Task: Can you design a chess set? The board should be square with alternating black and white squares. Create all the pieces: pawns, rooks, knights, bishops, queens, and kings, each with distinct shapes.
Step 3057:
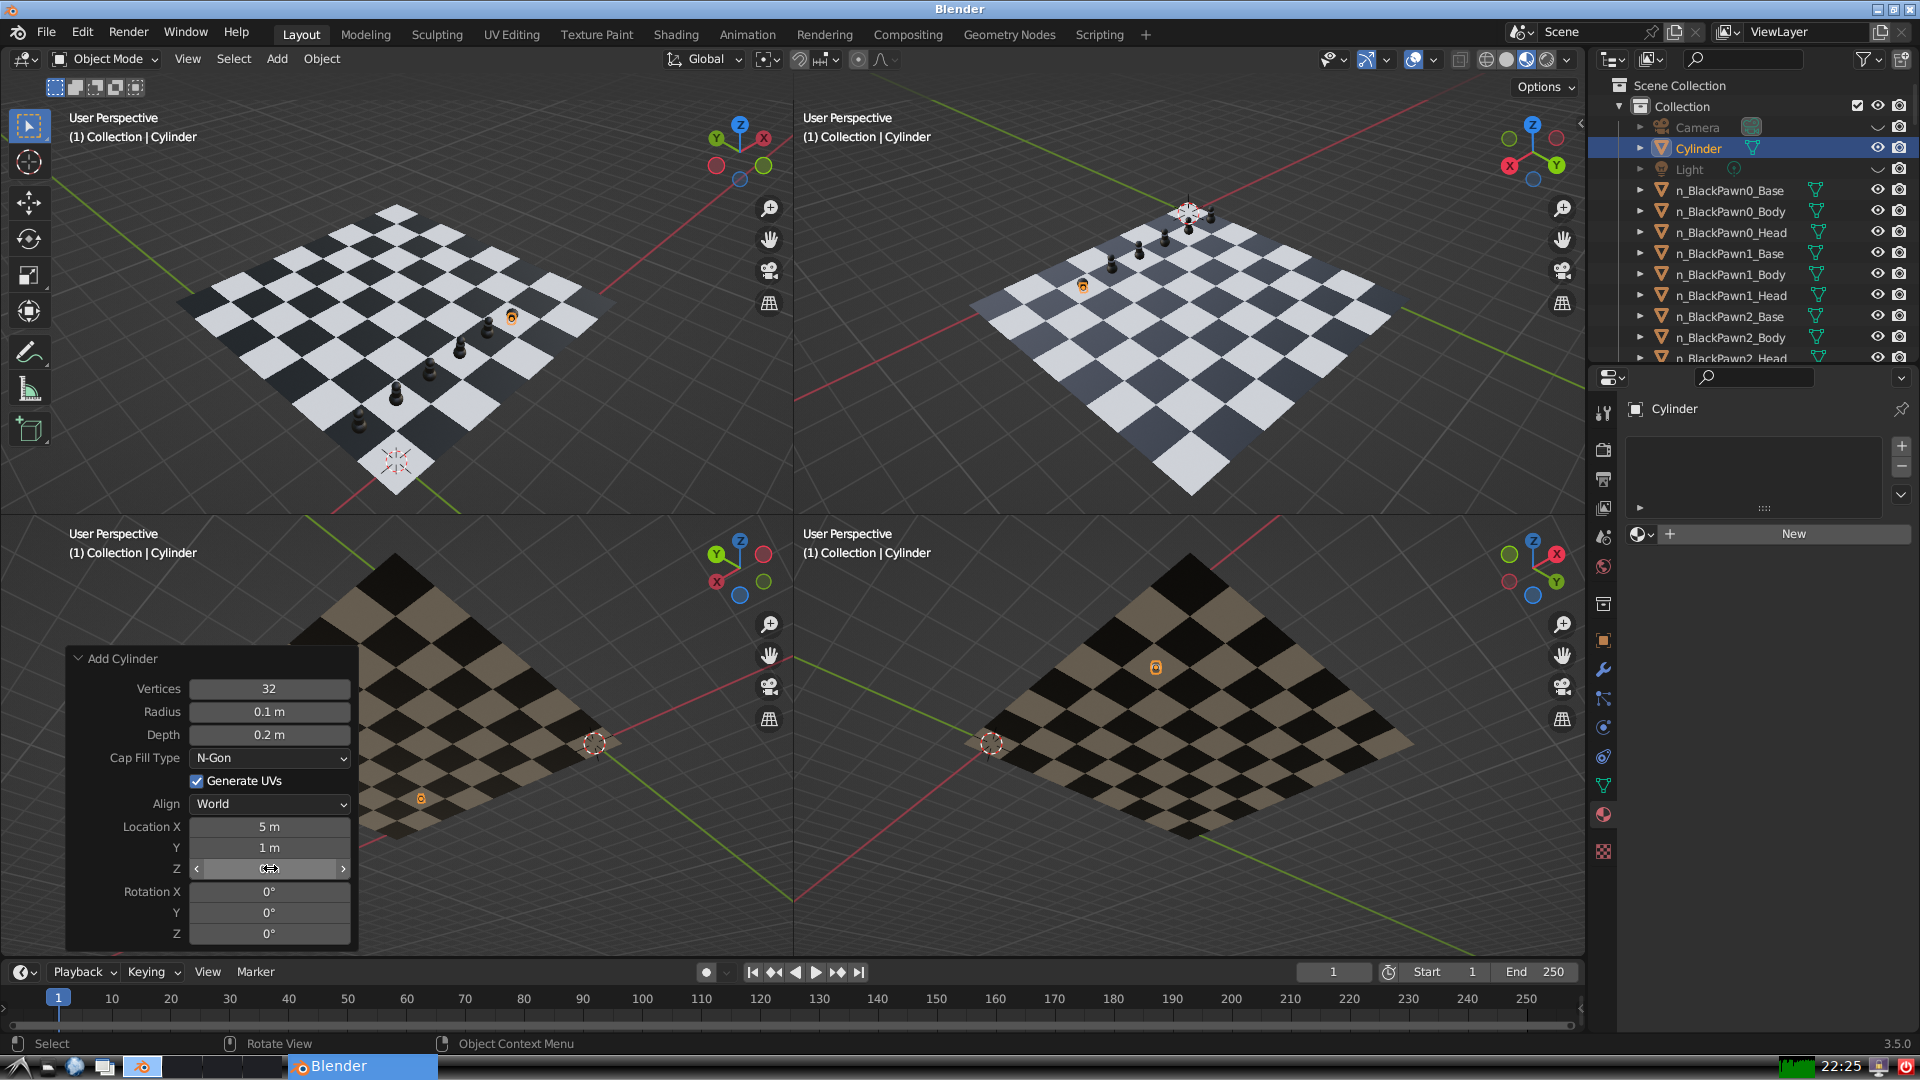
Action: click: no